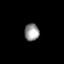
Tissue: lung
Cell type: Others
Senescence score: 0.2059
Nuclear area (px): 248
Mean DAPI intensity: 150.827